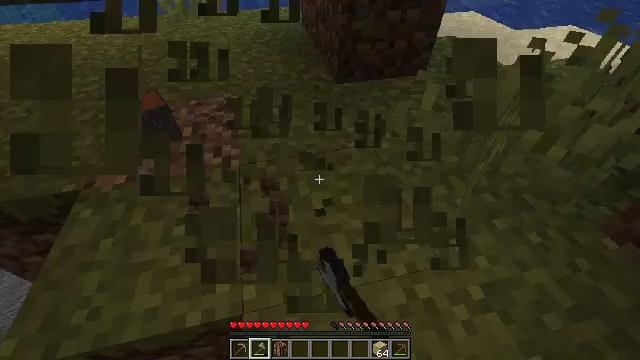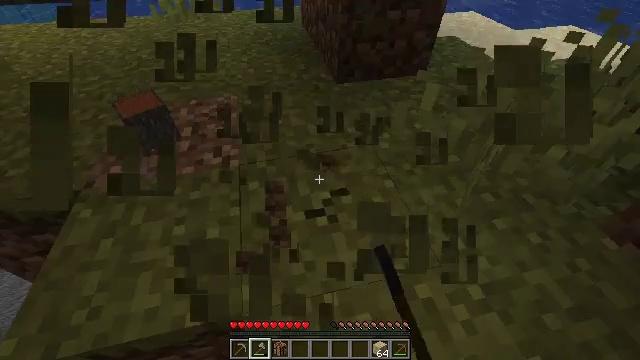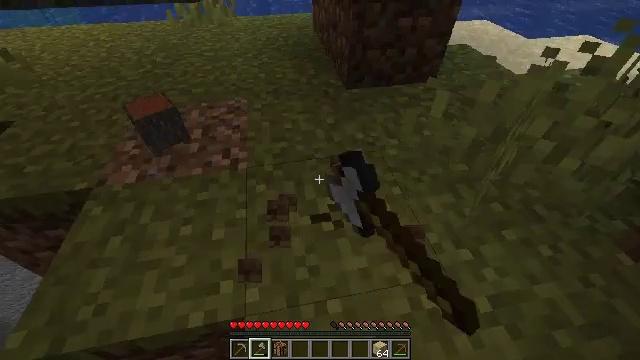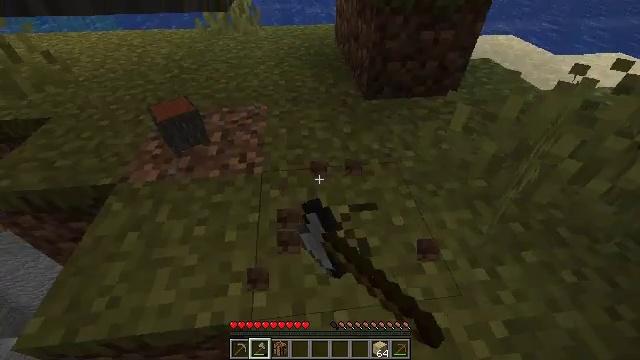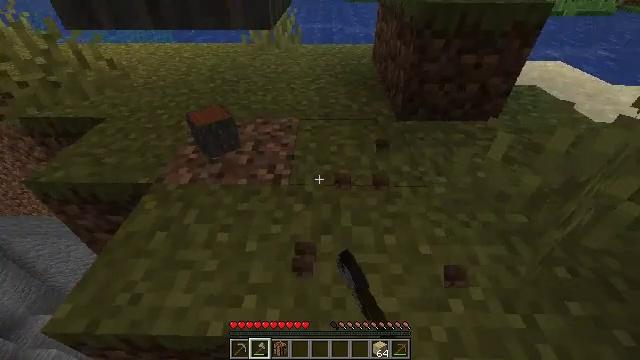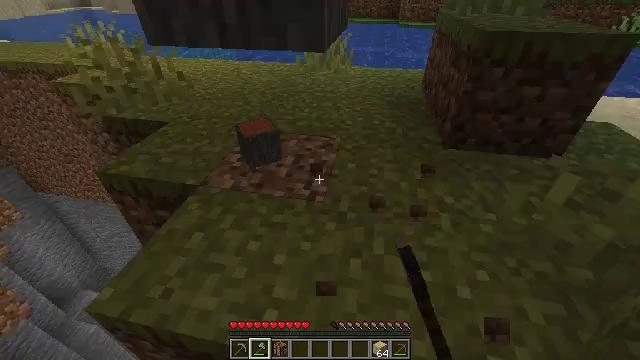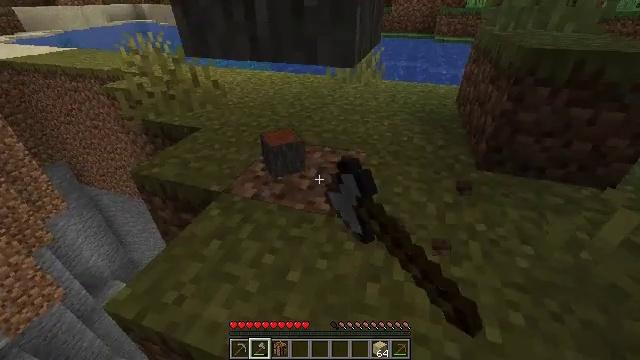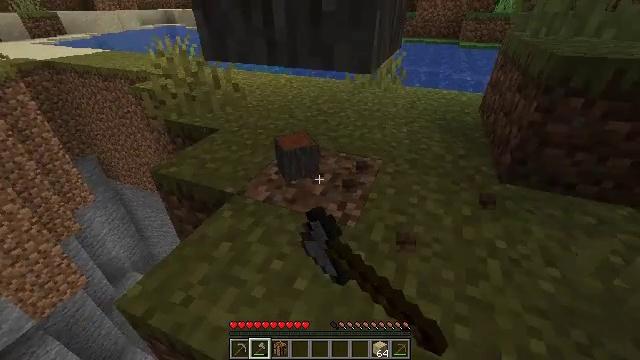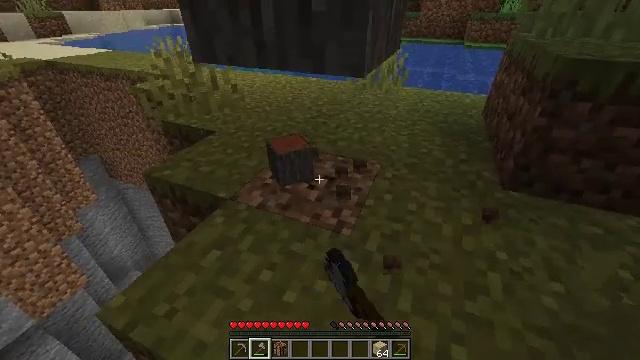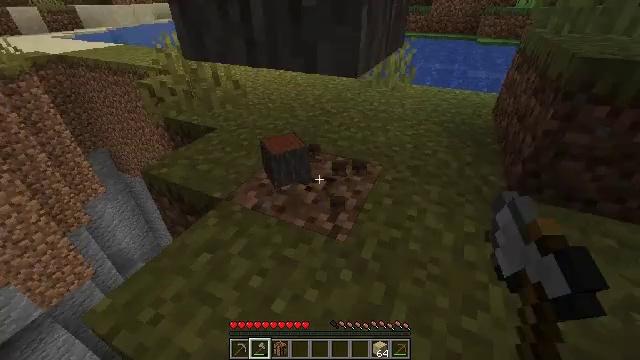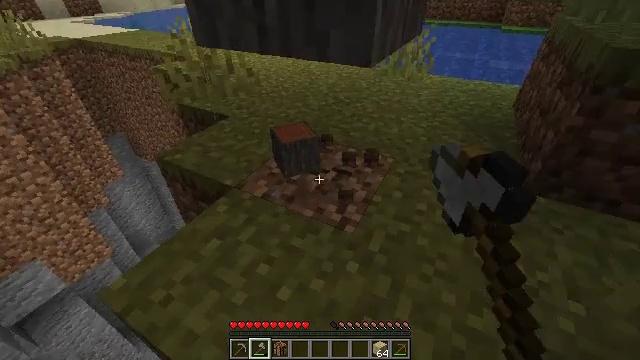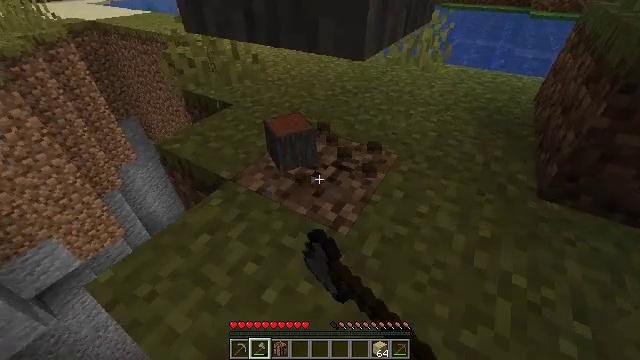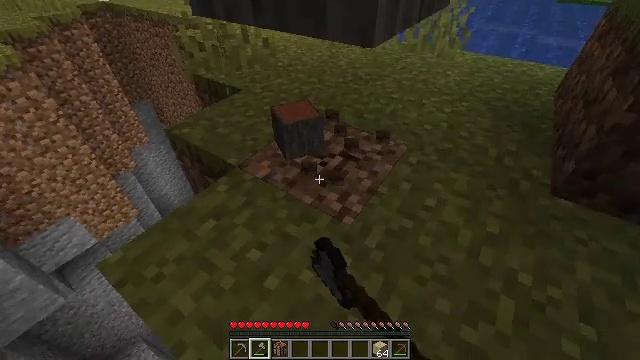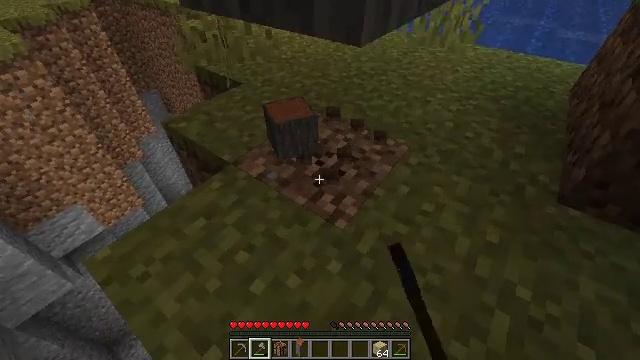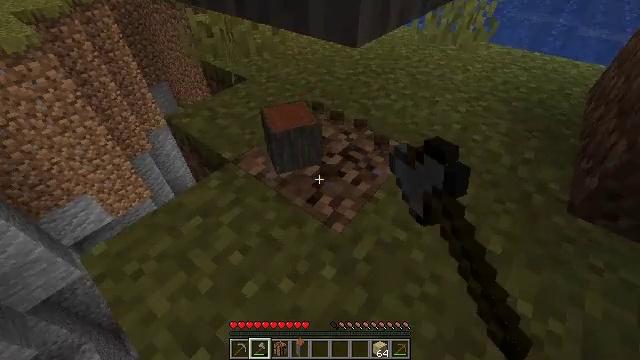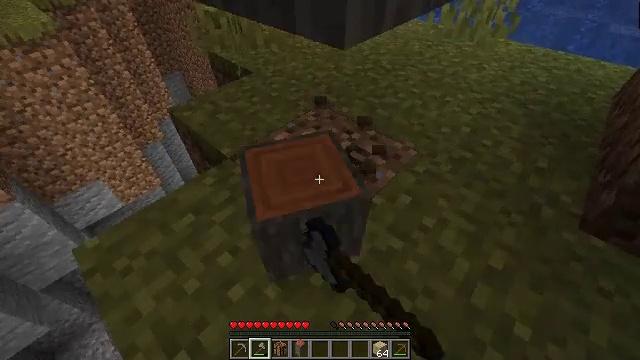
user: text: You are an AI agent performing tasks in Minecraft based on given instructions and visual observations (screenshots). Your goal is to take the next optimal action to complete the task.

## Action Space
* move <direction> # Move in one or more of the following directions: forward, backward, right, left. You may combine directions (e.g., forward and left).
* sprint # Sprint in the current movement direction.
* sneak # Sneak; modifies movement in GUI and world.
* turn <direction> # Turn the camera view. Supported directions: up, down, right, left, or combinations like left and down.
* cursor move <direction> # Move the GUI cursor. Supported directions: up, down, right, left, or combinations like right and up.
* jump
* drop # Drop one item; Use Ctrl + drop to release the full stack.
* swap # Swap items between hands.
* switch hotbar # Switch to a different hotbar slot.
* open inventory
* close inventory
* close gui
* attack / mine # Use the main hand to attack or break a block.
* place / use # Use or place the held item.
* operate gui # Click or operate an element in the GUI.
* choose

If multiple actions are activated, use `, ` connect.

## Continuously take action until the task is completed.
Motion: motion action
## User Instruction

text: Mine dirt from the ground.
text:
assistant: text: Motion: sneak, attack / mine
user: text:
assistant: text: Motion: sneak, turn left and up, attack / mine
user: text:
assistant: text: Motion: sneak, turn left and up, attack / mine
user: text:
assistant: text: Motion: move forward, sneak, turn left and up, attack / mine
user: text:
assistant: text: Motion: move forward, sneak, turn left and up, attack / mine
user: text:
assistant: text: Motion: move forward and move right, sneak, turn left and up, attack / mine
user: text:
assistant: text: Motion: move forward and move right, sneak, turn left, attack / mine
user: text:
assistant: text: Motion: move forward and move right, sneak, attack / mine
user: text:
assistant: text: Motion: move forward and move right, sneak, turn left, attack / mine
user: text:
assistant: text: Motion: move forward and move right, sneak, turn left and down, attack / mine
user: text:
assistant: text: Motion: move forward and move right, sneak, turn left and down, attack / mine
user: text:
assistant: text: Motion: move forward and move right, sneak, turn left and down, attack / mine
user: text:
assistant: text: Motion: move forward and move right, sneak, turn left and down, attack / mine
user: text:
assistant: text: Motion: move forward and move right, sneak, turn left, attack / mine
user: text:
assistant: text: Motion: move forward and move right, sneak, turn left and down, attack / mine
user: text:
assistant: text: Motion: move forward and move right, sneak, turn left and down, attack / mine
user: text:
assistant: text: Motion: move forward, sneak, turn left and down, attack / mine
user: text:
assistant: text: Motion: sneak, turn left and down, attack / mine
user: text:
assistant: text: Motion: sneak, attack / mine
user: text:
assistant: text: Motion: sneak, attack / mine
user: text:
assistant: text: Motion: sneak, attack / mine
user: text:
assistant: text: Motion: sneak, attack / mine
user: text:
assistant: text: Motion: sneak, attack / mine
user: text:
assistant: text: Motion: sneak, attack / mine
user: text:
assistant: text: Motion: sneak, attack / mine